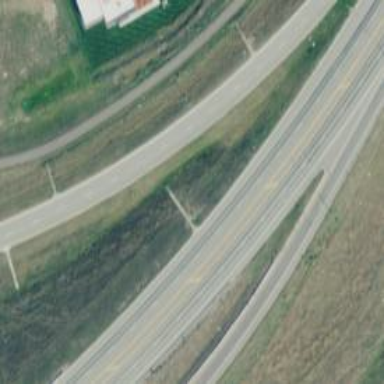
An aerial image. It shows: This image shows trunk highway that functions as expressway.